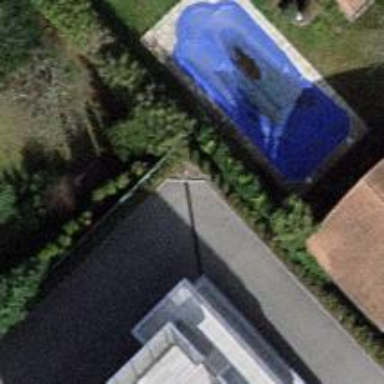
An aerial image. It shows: Swimming pool located in leisure land.